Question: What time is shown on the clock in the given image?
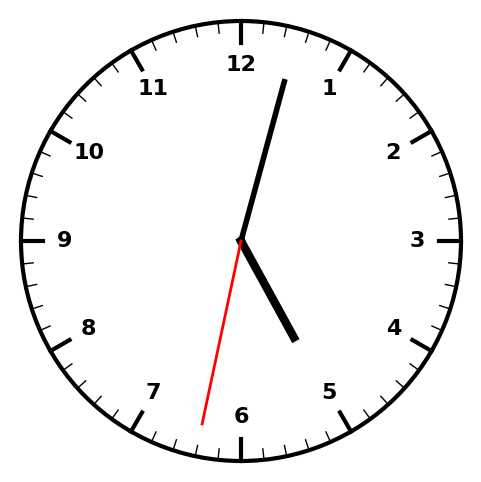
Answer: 05:02:32